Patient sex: M
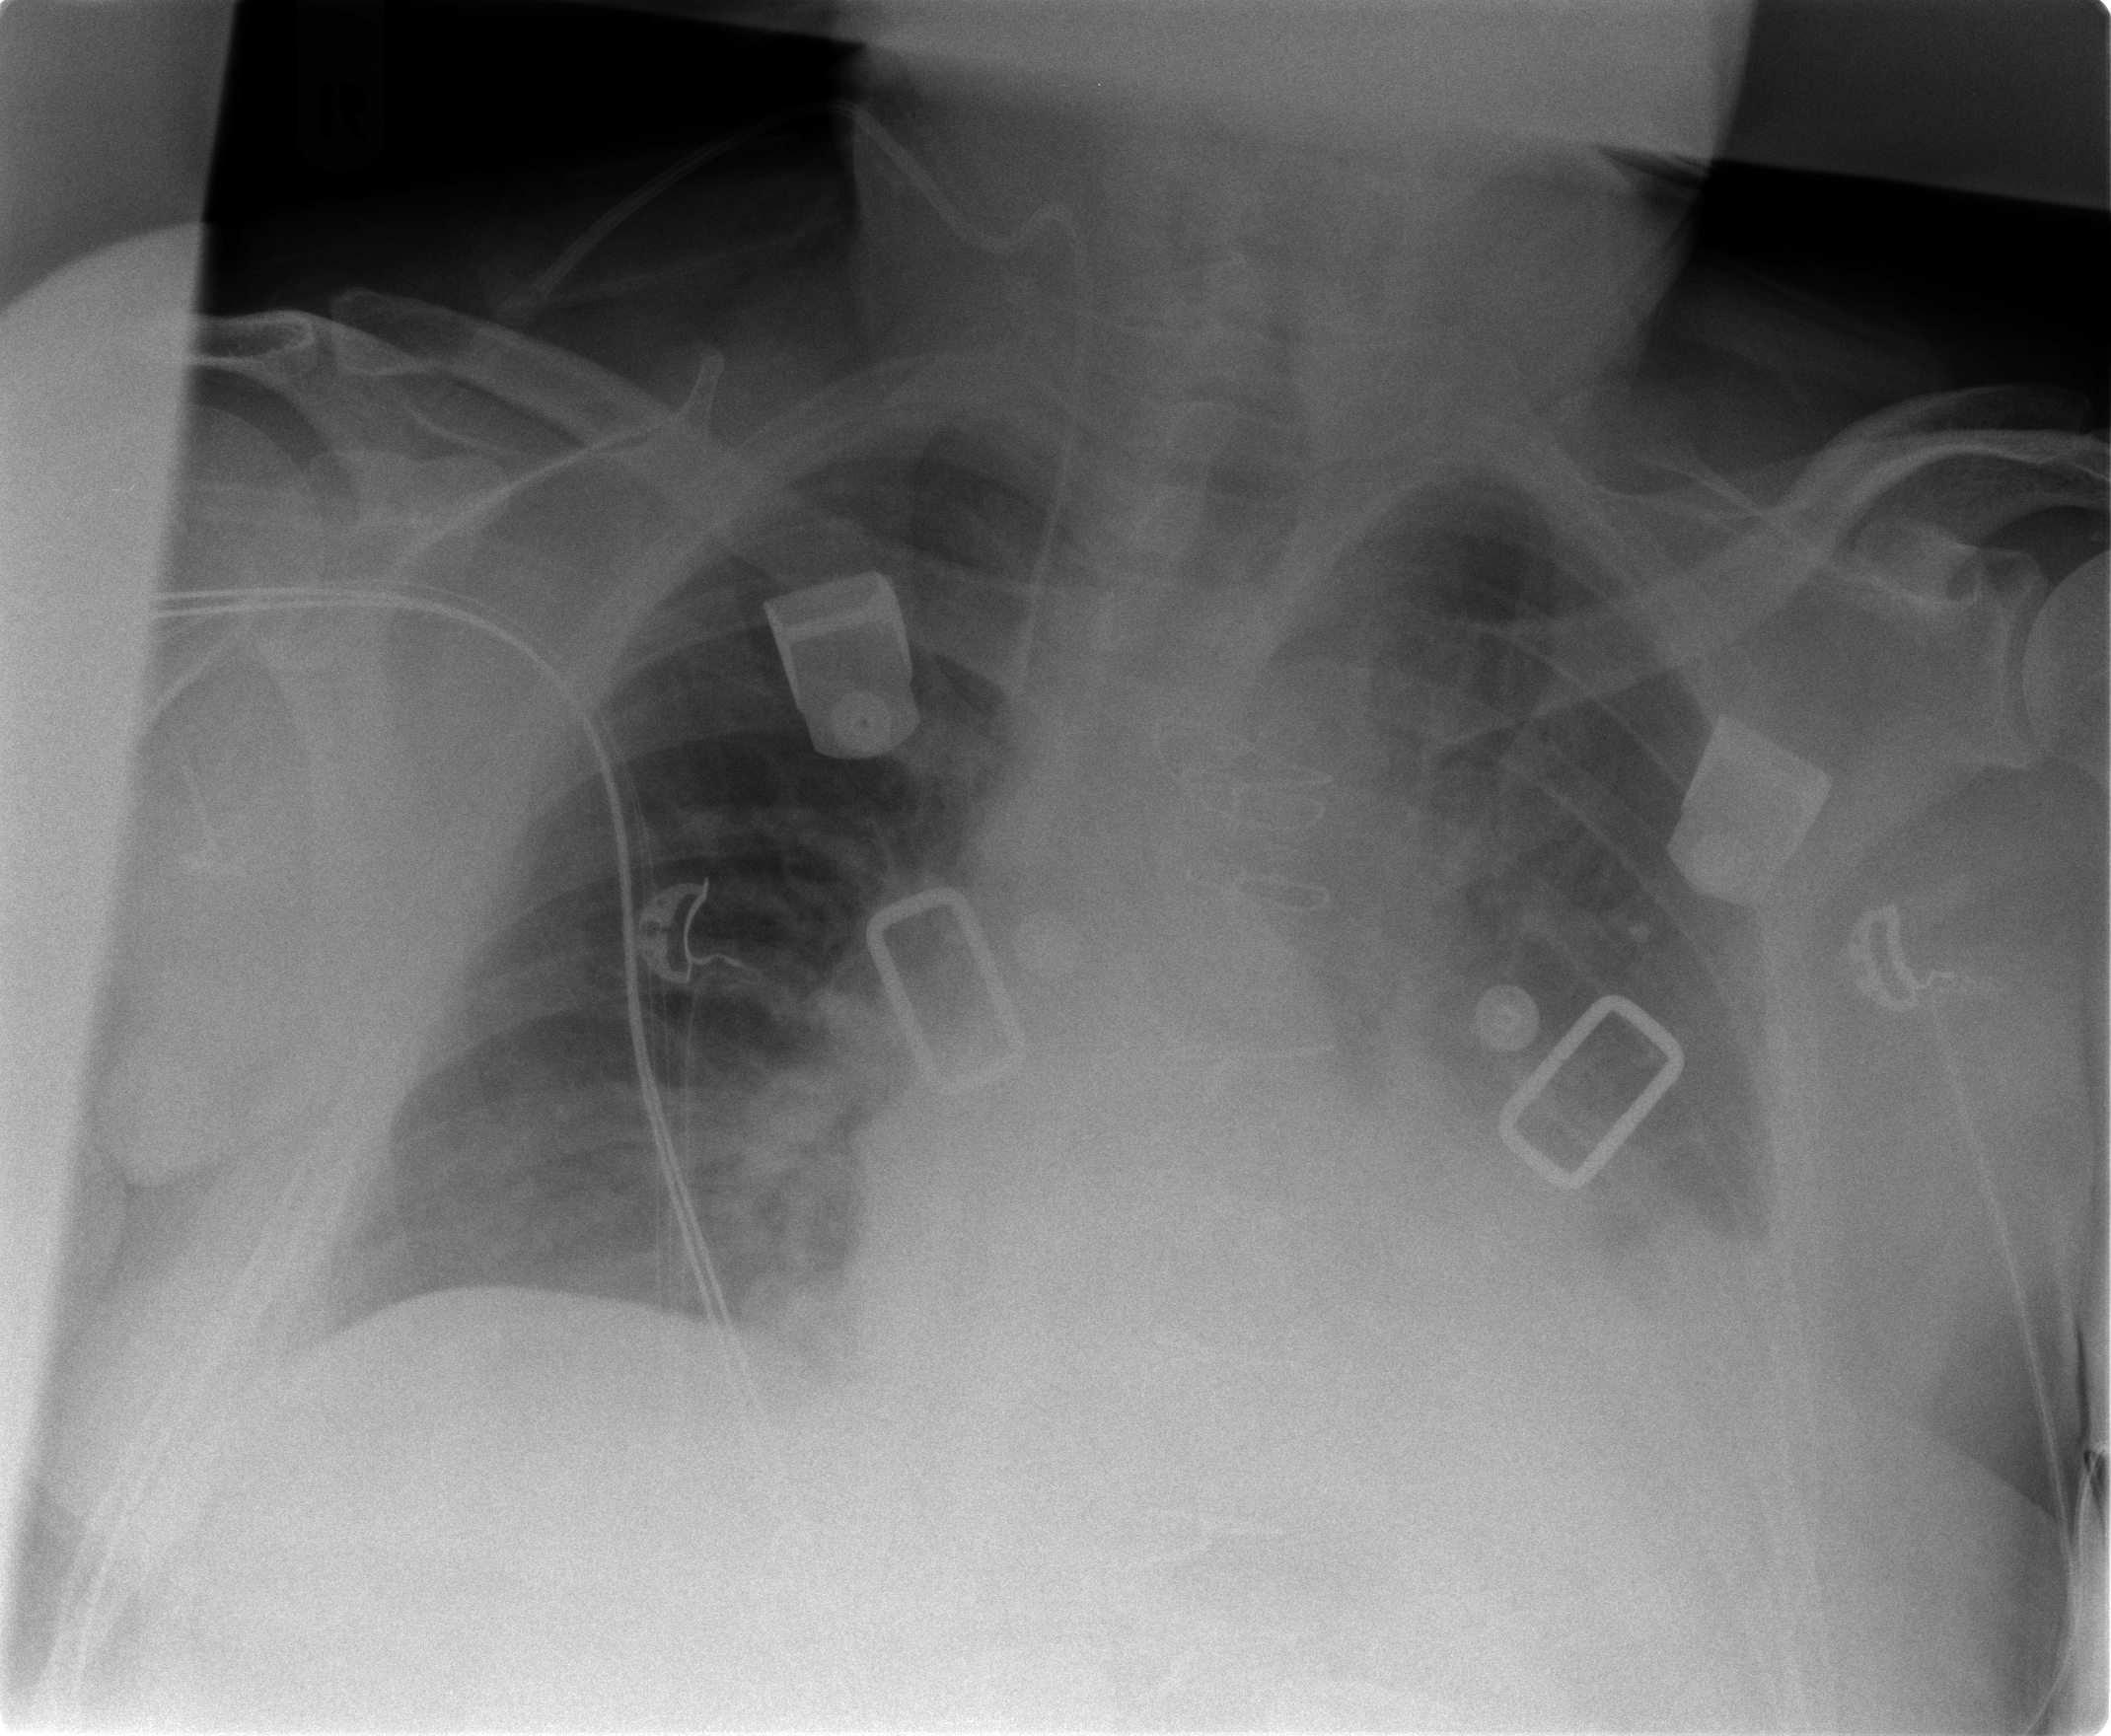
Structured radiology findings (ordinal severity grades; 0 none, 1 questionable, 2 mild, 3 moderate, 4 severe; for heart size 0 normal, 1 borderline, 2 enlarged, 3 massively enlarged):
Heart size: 2
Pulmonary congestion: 2
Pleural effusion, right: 1
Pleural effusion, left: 2
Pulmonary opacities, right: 0
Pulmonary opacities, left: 0
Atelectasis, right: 0
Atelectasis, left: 2